RGB frame:
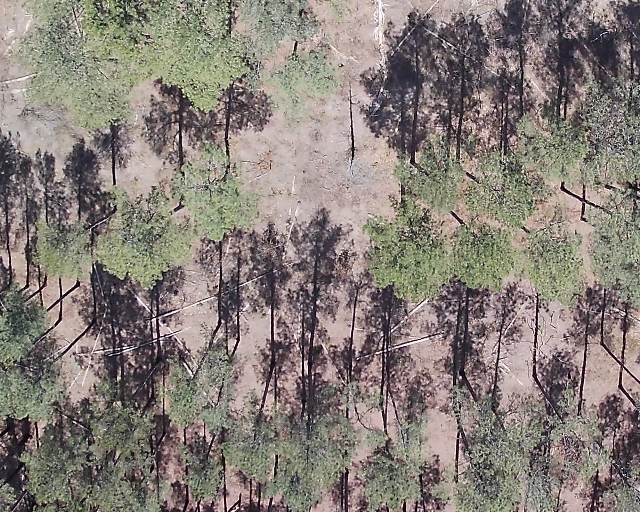
Thermal frame:
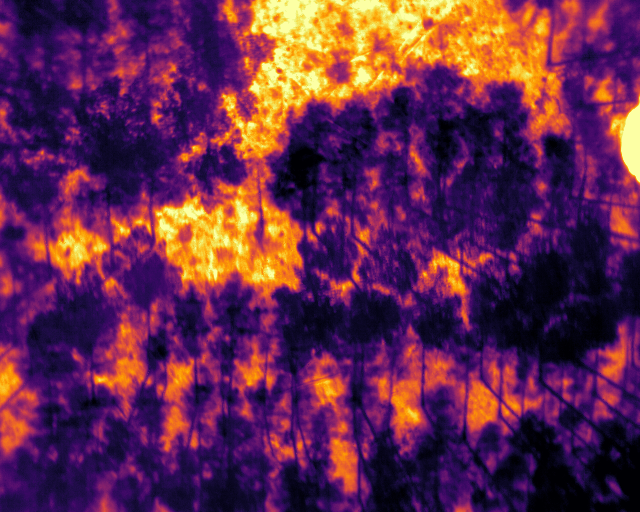
Captured: 2026-02-27 02:36:55
Pixels at or above 80 °C: 818 (fraction of frame: 0.002496)